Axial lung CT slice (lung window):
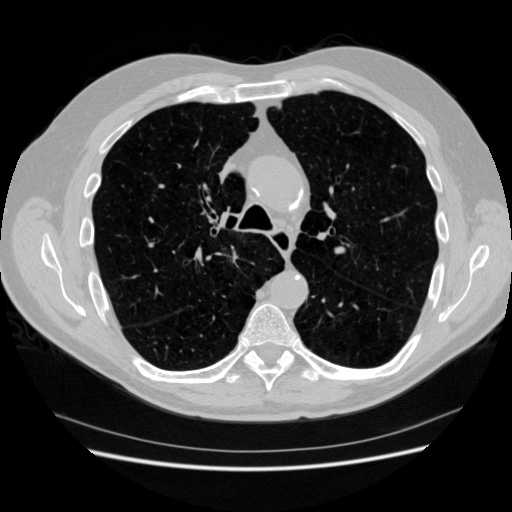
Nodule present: no